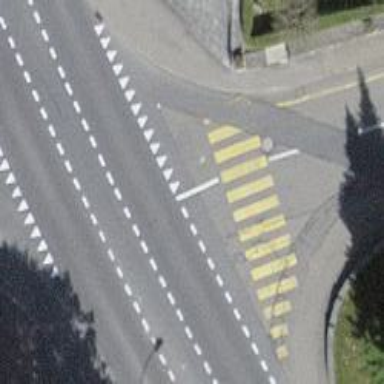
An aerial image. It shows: Road with "give way" sign.